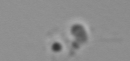
Label: detritus